Question:
My Flex app uses a DataGrid. Clipped cell contents are indicated by trailing dots. This works fine in English language. When we launch the browser in a different language (say Portugese), the cell contents are indicated by "null" instead. Any clues?
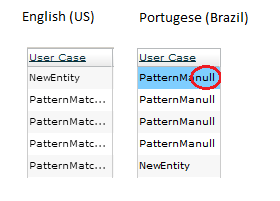
Answer: Apparently my SWF was compiled with English version of framework resource property files. As per design, Flex cant load framework property files in runtime.
Workaround this by specifying English as fall back language.
'''
resourceManager.localeChain=[myLocale,"en_US"];
'''